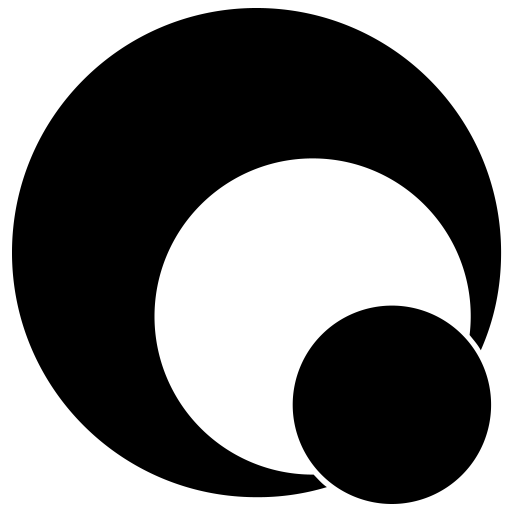
Tags: icon, FontAwesome, fa-icon, brand, quinscape